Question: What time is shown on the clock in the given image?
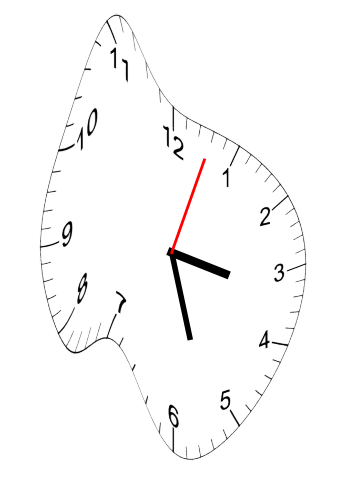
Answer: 03:27:03